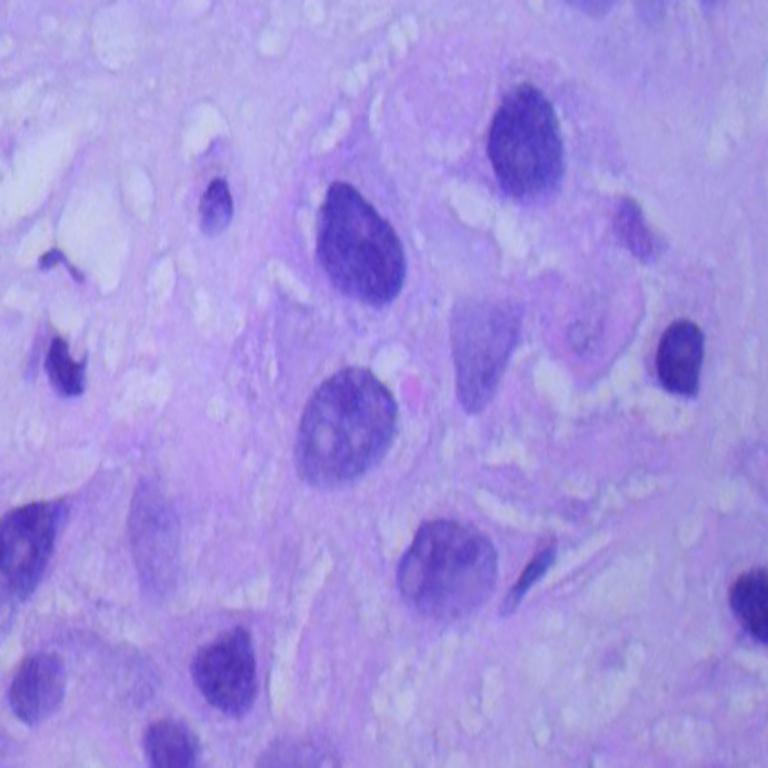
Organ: lung
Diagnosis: squamous carcinomas